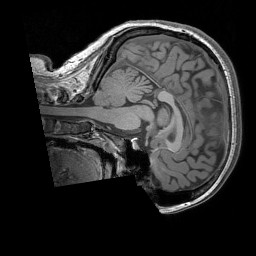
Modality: T1w
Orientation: sagittal
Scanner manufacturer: siemens
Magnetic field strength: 3 T
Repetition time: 1.83 s
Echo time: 0.00303 s